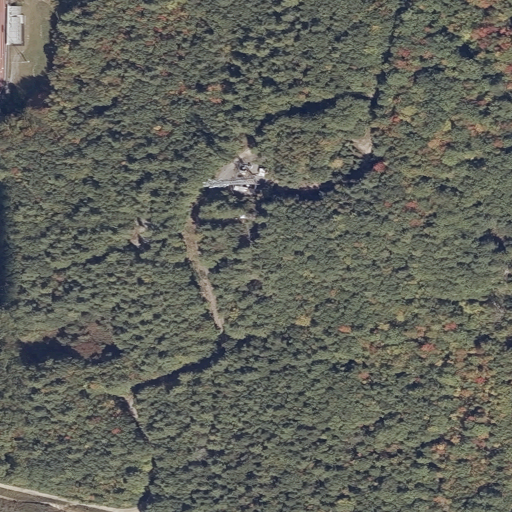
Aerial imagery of mountain in Maine named Mount Ararat containing mixed forest, evergreen forest, open development, low intensity development, medium intensity development, and pasture